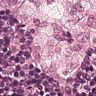
Metastatic tissue present: yes